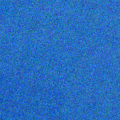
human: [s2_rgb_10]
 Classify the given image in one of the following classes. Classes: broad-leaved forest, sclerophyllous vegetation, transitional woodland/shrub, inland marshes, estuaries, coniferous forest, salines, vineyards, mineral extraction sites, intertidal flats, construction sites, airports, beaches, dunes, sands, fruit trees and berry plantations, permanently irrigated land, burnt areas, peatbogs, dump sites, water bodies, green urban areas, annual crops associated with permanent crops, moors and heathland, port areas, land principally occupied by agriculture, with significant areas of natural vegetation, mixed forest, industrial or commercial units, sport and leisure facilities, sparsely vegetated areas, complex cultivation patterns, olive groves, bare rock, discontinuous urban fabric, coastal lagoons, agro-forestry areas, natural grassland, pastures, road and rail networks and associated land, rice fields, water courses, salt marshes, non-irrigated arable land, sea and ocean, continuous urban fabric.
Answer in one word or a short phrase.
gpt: sea and ocean